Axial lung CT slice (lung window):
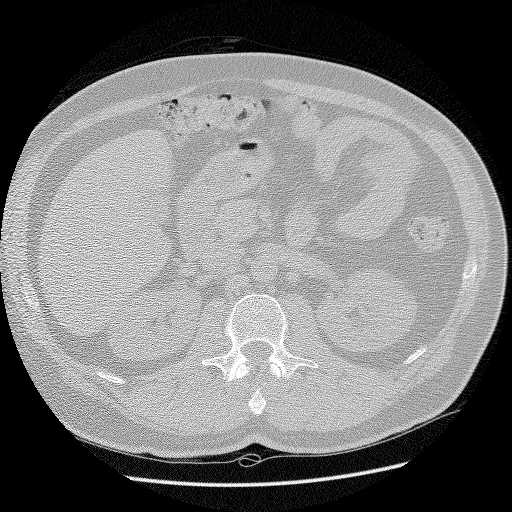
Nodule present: no